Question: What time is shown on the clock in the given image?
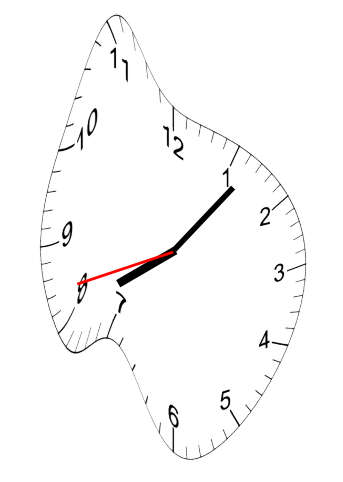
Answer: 08:06:42